Question: I am testing some code in my web console (using coffescript)
'''
@user = new Onethingaday.Models.User()
@user.url= "/users/#{current_user.get('nickname')}.json?id_type=nickname"
@user.fetch()
console.log(@user)
console.log(@user.get("facebook_id"))
'''
The 'console.log(@user)' line shows the following:

However, 'console.log(@user.get("facebook_id"))' shows 'undefined'.
I see that 'user' has the 'facebook_id' attribute. How do I retrieve the value of it?
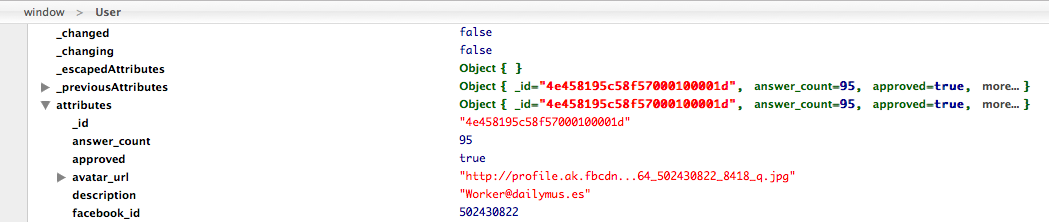
Answer: This looks like a timing issue, albeit an odd one. 'fetch' is asynchronous; you need to wait until its 'success' callback is called before trying to access any attributes.
Try this:
'''
@user.fetch success: =>
console.log(@user)
console.log(@user.get("facebook_id"))
'''
It's confusing that the first 'console.log' would show 'user.attributes.facebook_id' existing and the second wouldn't, but 'console.log' is itself asynchronous in Webkit's implementation, so what's going on is that the '@user.get' call is being resolved immediately (synchronously), whereas the object inspection in the first 'console.log' is resolving later--after the 'fetch' completed.